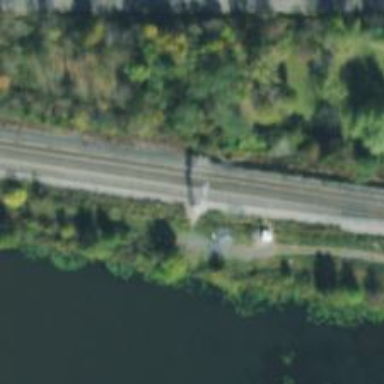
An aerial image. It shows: Railway siding for service.